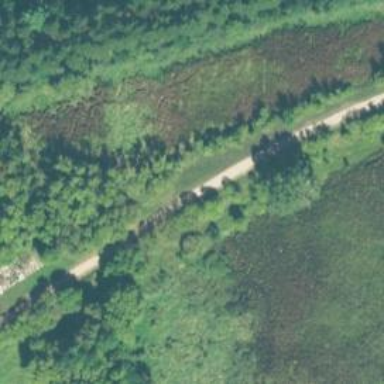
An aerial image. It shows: Abandoned railway path.